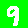
Digit: 9